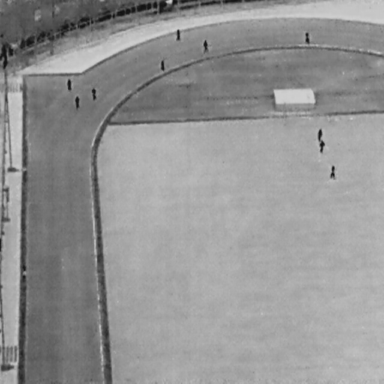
There are 11 People in the infrared image.